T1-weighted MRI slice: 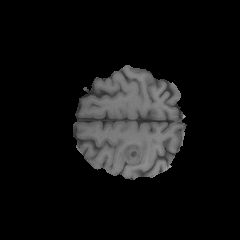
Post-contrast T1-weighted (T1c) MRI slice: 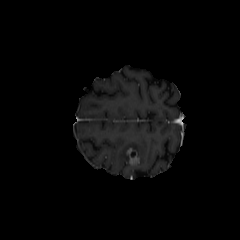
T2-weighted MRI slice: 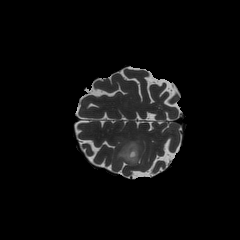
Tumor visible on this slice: yes